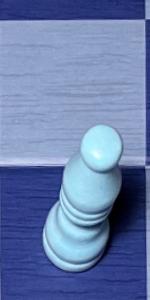
Label: Bishop_White